Question: I am trying to catch 404 errors in my ember app, and redirect to '/not-found'.
I have an 'errors' action on my 'ApplicationController', and I have an 'RSVP.on('error')' function too but the 404's aren't getting caught. I just get a 404 error thrown to my console from jQuery, but the error is not getting passed to the error handler.

Errors initializer:
'''
import Ember from 'ember';
var initialize = function(container) {
var errorReporting = container.lookup("service:errorReporting");
Ember.RSVP.on('error', function(err) {
Ember.warn("Ember.RSVP error..... Logging error:");
console.log(err);
if (err.name && err.name === 'TransitionAborted') {
Ember.debug("TransitionAborted error. Doesn't look like we should be catching these.");
} else {
container.lookup('route:application').send('error', err);
}
});
window.onerror = function(err) { // window general errors.
Ember.warn("Uncaught error (tripped window.onerror)..... Logging error:");
console.log(err);
errorReporting.report(err);
};
};
export default {
name: 'errors',
initialize: initialize
};
'''
The error action on my 'applicationRoute' is huge (and I can post it), but it doesn't even seem to be getting called.
'''
import Ember from 'ember';
import AuthenticatedRouteMixin from 'simple-auth/mixins/authenticated-route-mixin';
export default Ember.Route.extend(AuthenticatedRouteMixin, {
titleToken: function(model) {
return model.get('name');
},
model: function(params) {
return this.store.find('location', params.location_id);
}
});
'''
'''
error: function(err, transition) {
if (!Ember.isNone(transition)) {
transition.abort();
}
let errorHolder = this._getErrorDataFrom(err);
let errorMessage = this._getErrorMessageFrom(errorHolder);
let isFourOhFour = (typeof(err.status) !== 'undefined' && err.status === 404) || errorHolder.reason === 'not_found';
if (isFourOhFour) {
return this.transitionTo('not-found');
}
let requireAuthentication = (errorHolder.reason === 'not_authenticated');
if (requireAuthentication) {
window.localStorage.setItem('toast-on-reload', errorHolder.message);
return this.session.invalidate();
}
let isValidationError = ( errorHolder.reason === "validation_error" ||
( !Ember.isNone(errorHolder.errors) && !Ember.isNone(errorHolder.message) ) );
if (isValidationError) {
this.toast.error(errorMessage);
return;
}
let verificationRequired = (errorHolder.reason === "verification");
if (verificationRequired) {
this.toast.error(errorMessage);
return this.transitionTo('verification');
}
let invalidRequest = (errorHolder.reason === 'unprocessable_entity');
if (invalidRequest) {
this.toast.error(errorMessage);
return;
}
this.errorReporting.report(errorHolder);
this.toast.error(errorMessage);
return this.transitionTo('error');
}
},
_getErrorDataFrom: function(obj) {
if (!Ember.isNone(obj.responseJSON)) {
return obj.responseJSON;
} else if ( !Ember.isNone(obj.success) || !Ember.isNone(obj.errors)) {
return obj;
} else if (!Ember.isNone(obj.jqXHR) && !Ember.isNone(obj.jqXHR.responseJSON)) {
return obj.jqXHR.responseJSON;
} else {
Ember.warn("No error handler available, using default ( {} ). Error:");
console.log(obj);
return {};
}
},
_getErrorMessageFrom: function(errorHolder) {
if ( typeof(errorHolder.errors) === 'object' && !Ember.isNone(errorHolder.errors.message) ) {
return errorHolder.errors.message;
} else if (!Ember.isNone(errorHolder.errors)) {
return errorHolder.errors;
} else if (!Ember.isNone(errorHolder.message)) {
return errorHolder.message;
} else {
return "Sorry, something went wrong.";
}
}
'''
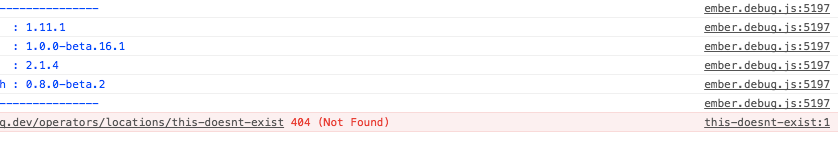
Answer: If you want to use the 'error' event, then place its handler inside an 'actions' hash in the application route.
Alternatively, consider the use of an error route. You can define this in 'pods/application/error', with templates, routes, and controllers just like any other route. See <URL>. The error code will be passed to that error route as its model.
Finally, in many cases it's most simple and reliable to 'catch' the error from the 'find'.
'''
model: function(params, transition) {
return this.store.find('location', params.location_id) .
catch(err => this.send('ajaxError', err));
}
'''
Then define the 'ajaxError' action on your application route which does the same kinds of things you are doing in your 'error' hook now. However, this will catch only ajax errors, not other sorts of errors that might occur during transitions, and be swallowed (or in your case reported by 'Ember.RSVP.on('error'').